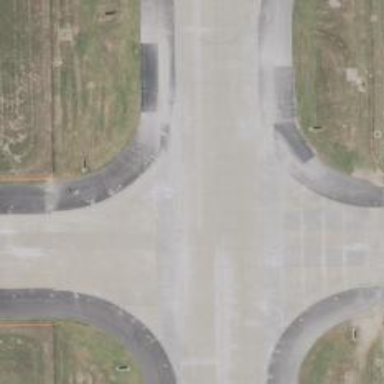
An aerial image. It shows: View of taxiway at the airport.